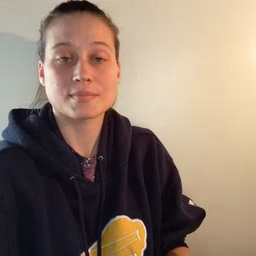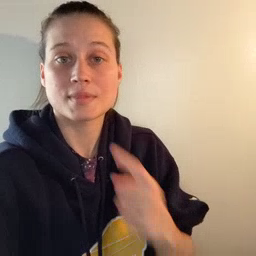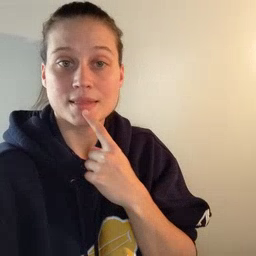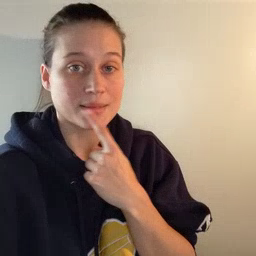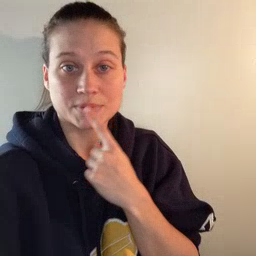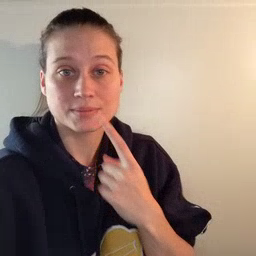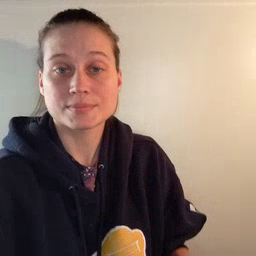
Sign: lips